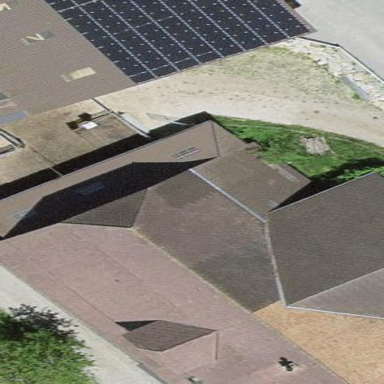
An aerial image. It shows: Farm building.